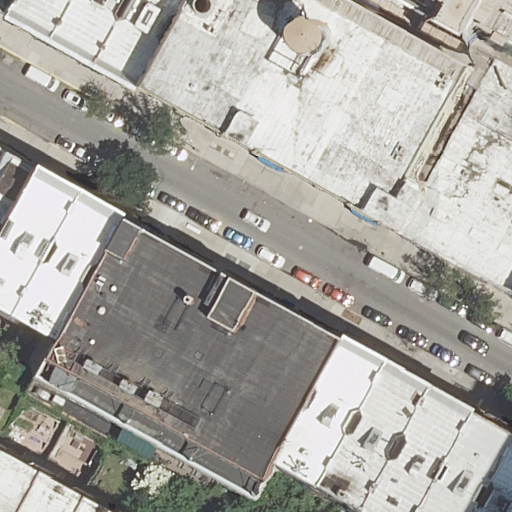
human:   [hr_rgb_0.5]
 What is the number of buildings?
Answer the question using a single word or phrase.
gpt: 18

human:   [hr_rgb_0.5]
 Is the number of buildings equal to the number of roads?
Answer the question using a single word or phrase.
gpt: no

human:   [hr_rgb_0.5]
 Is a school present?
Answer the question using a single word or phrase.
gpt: yes

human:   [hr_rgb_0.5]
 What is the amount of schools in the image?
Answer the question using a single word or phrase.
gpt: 1

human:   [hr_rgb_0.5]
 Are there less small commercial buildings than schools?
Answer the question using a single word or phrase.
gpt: yes

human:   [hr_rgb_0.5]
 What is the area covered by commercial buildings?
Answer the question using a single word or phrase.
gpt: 0m2

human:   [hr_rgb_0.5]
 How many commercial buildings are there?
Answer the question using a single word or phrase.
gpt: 0

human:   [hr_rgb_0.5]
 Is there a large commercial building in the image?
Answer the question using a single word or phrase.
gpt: no

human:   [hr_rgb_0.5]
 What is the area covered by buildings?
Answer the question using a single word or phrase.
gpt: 5163m2

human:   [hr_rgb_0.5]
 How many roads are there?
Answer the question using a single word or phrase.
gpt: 3

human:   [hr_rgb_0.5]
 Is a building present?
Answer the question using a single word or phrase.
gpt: yes

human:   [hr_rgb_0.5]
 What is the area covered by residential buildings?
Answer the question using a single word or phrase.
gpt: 5104m2

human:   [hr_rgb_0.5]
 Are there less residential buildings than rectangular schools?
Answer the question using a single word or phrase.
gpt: no

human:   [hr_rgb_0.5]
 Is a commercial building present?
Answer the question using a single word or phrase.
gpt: no

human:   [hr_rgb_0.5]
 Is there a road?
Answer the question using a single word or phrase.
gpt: yes

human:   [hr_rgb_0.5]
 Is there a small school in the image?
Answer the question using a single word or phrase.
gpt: yes

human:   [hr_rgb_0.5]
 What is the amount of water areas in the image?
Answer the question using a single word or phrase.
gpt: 0

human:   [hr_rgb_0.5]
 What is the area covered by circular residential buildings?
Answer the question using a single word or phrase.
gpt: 0m2

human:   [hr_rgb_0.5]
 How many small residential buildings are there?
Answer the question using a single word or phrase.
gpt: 7

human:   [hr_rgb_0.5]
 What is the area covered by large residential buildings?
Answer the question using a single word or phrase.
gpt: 3223m2

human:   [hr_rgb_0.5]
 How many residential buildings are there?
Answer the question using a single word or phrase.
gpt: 17

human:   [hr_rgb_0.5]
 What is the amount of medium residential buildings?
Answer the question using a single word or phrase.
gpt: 7

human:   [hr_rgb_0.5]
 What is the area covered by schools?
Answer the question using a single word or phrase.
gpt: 59m2

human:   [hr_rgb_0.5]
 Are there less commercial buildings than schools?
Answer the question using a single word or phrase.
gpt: yes

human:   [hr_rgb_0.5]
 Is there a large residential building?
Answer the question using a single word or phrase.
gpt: yes

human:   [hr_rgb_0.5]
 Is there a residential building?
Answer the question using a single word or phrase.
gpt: yes

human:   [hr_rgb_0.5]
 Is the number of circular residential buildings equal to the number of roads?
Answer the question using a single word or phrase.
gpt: no

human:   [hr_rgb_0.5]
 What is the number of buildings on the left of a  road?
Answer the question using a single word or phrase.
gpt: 9

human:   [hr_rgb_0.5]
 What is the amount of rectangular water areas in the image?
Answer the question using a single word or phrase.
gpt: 0

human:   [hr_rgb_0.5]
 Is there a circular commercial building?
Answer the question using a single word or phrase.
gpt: no

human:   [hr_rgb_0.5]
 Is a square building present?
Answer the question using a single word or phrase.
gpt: no

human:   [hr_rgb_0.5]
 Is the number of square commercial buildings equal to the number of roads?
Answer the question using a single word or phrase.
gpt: no

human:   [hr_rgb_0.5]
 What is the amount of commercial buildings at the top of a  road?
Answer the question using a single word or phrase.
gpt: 0

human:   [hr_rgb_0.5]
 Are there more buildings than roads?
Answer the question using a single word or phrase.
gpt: yes

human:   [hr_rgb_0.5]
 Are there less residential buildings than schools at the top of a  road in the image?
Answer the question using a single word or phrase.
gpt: no

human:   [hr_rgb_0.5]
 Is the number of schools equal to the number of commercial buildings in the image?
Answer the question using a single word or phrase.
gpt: no

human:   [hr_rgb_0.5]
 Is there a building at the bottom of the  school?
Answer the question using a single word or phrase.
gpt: yes

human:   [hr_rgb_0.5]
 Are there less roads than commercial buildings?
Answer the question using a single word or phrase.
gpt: no

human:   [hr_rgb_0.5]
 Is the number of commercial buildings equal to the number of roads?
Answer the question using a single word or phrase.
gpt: no

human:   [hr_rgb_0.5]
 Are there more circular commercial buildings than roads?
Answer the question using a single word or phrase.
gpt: no

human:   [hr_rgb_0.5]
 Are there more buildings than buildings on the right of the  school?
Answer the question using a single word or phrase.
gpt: yes

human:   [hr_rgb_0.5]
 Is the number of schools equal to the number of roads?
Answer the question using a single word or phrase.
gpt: no

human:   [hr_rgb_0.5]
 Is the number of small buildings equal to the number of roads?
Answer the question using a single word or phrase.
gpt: no

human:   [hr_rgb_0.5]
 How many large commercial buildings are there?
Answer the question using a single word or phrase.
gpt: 0

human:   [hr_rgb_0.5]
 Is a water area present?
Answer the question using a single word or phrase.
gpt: no

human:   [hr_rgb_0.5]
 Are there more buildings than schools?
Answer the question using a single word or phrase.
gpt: yes

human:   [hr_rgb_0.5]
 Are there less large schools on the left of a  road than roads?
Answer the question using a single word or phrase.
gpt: yes

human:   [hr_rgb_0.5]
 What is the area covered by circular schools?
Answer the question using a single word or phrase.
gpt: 0m2

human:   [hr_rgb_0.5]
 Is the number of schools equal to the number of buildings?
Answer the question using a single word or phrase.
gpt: no

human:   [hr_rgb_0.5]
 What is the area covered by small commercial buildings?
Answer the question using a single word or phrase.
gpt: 0m2

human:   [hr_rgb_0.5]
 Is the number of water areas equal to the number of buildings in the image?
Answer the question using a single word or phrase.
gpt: no

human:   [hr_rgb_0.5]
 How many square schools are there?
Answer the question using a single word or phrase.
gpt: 0

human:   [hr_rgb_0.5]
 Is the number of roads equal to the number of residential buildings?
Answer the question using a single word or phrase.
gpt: no

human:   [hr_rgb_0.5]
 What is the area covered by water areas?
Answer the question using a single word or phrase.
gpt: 0m2

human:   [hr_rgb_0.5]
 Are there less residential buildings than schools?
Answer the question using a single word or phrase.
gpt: no

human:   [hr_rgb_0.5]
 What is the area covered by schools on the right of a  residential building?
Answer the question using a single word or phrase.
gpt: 59m2

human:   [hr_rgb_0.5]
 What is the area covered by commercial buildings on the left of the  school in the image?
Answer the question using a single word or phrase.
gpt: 0m2

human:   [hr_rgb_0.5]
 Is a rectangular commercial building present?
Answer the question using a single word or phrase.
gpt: no

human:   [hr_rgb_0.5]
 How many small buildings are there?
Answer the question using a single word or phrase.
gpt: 8

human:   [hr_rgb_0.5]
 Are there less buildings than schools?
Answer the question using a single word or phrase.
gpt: no

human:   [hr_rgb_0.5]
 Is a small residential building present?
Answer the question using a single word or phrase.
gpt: yes

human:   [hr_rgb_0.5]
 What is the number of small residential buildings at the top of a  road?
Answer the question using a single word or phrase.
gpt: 1

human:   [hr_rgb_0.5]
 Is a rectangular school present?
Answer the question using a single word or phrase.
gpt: yes

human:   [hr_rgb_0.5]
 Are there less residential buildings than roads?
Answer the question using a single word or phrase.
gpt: no